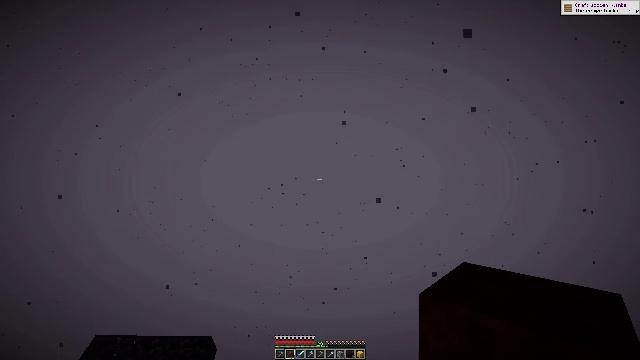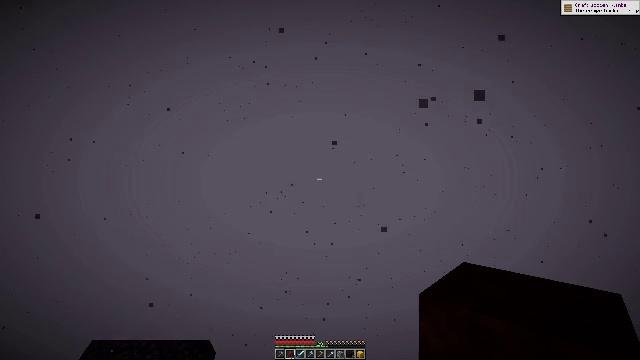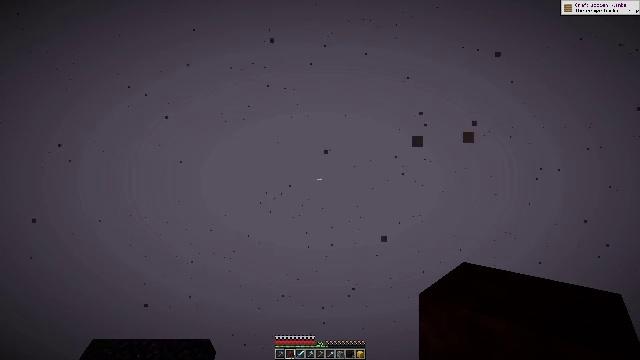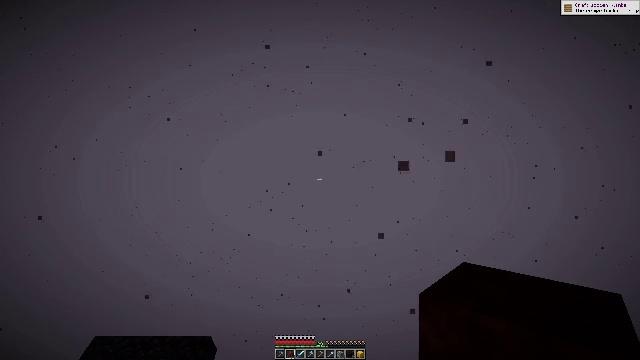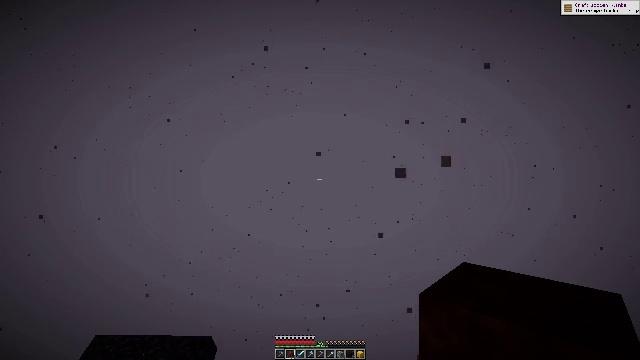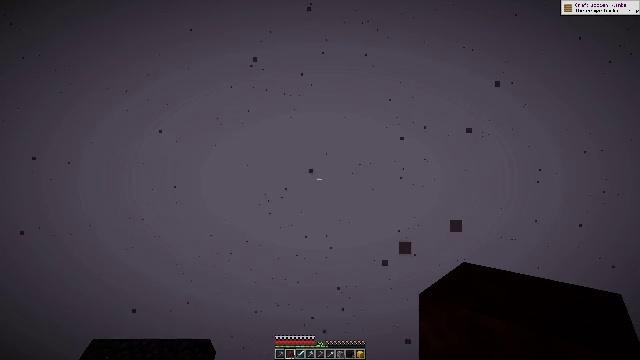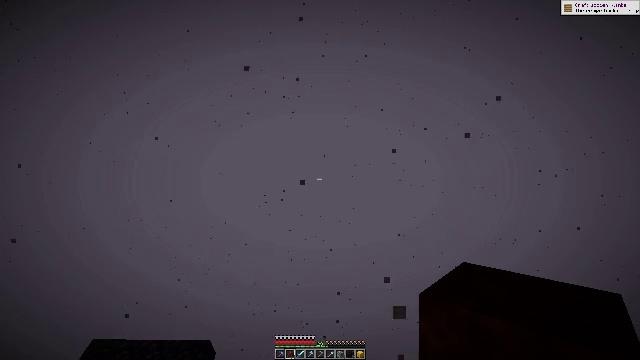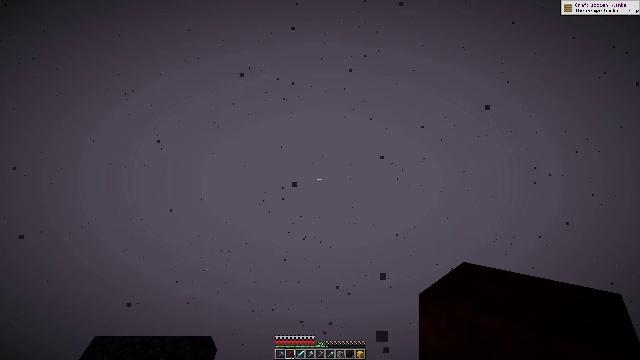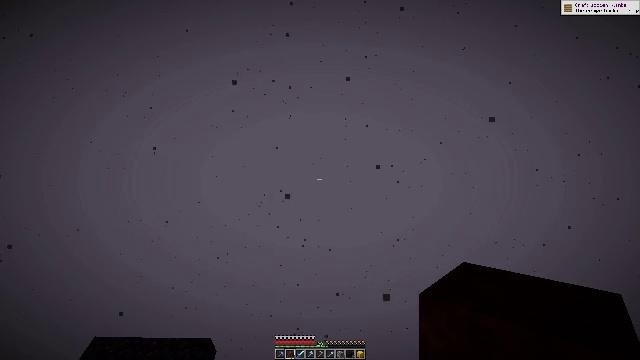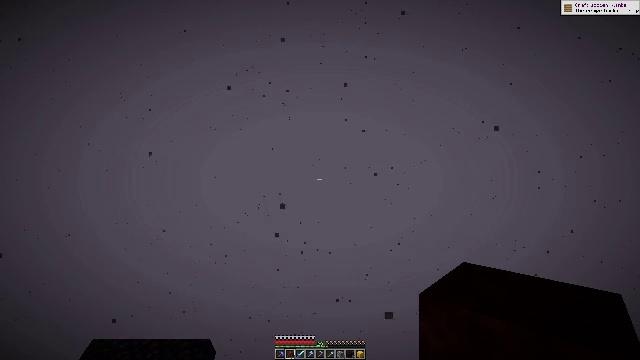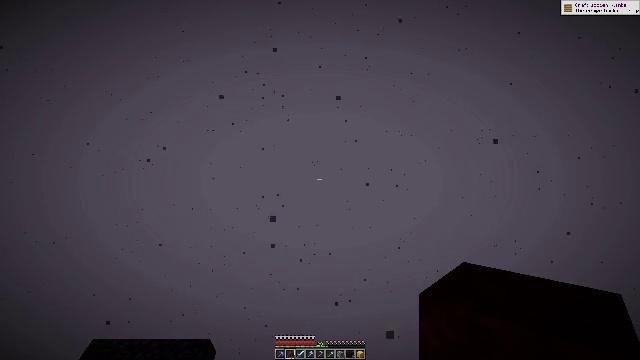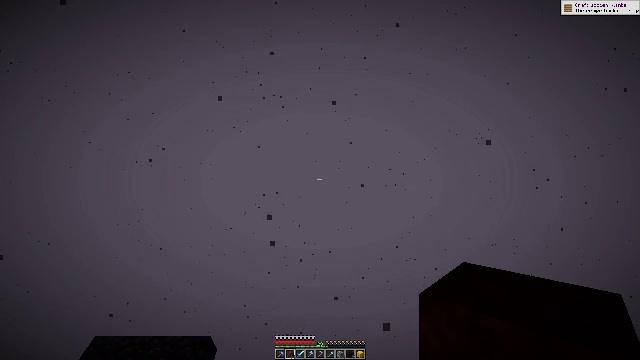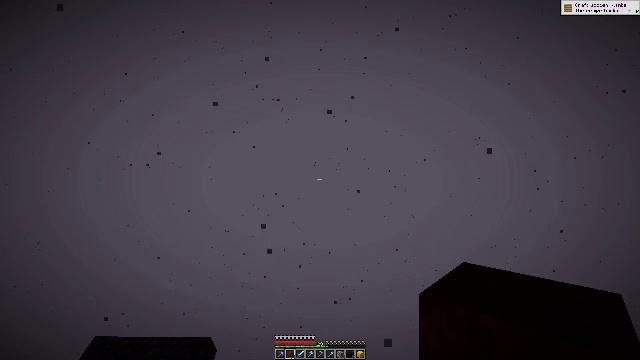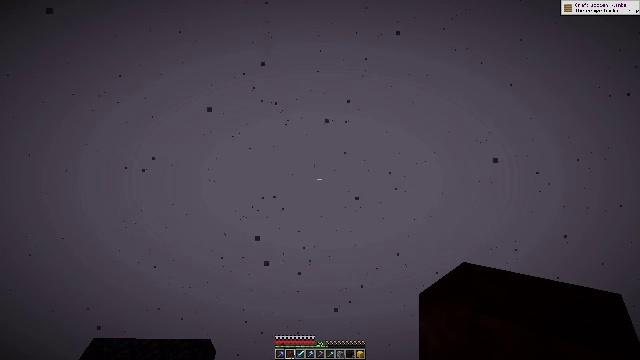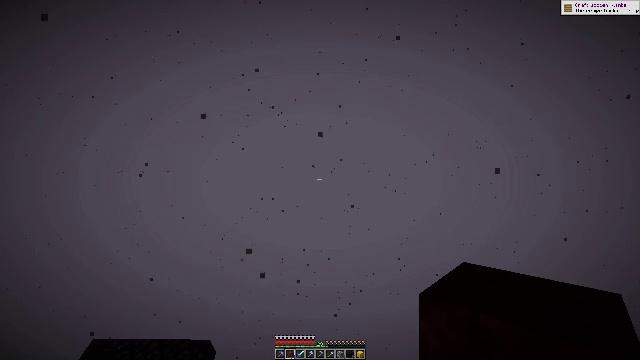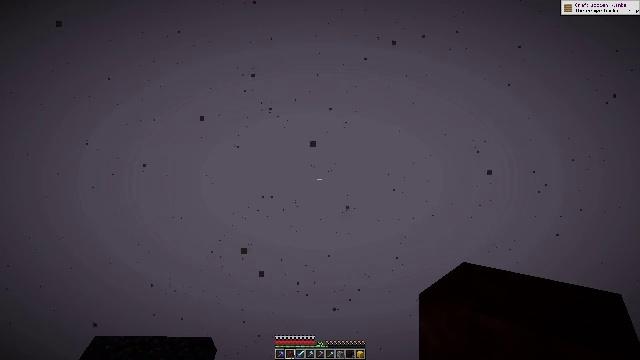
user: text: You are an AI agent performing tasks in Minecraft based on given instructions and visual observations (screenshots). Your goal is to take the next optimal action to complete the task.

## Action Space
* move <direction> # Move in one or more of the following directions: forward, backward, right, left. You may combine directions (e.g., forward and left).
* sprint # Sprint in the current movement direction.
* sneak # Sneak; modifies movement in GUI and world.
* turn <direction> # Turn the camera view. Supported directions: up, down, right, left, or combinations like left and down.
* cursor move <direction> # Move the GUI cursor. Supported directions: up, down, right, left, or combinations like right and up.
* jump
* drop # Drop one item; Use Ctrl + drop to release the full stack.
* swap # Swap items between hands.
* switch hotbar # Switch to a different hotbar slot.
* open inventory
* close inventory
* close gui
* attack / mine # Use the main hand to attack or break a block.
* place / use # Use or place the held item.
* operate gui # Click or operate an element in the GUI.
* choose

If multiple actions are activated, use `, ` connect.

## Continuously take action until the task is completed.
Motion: motion action
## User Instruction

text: Retrieve vines from walls or cliffs.
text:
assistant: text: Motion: jump
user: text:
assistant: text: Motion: jump
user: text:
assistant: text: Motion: jump
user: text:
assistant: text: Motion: jump
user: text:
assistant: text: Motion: jump
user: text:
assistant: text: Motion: jump
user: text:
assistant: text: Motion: jump
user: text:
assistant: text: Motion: jump
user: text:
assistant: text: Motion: jump
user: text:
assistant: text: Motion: jump
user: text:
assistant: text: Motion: jump
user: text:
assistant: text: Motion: jump
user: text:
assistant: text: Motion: jump
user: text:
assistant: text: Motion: jump
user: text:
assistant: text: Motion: jump
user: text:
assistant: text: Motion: jump
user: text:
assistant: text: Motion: jump
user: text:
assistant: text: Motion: jump
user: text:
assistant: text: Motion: jump
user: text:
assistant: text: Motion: jump
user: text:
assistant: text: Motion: jump
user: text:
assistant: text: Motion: jump
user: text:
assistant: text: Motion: jump
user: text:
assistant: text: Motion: jump
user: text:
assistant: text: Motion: jump
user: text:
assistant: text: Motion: jump
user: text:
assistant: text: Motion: jump
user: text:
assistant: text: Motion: jump
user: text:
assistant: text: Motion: jump
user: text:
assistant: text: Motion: jump